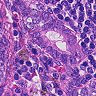
Metastatic tissue present: yes